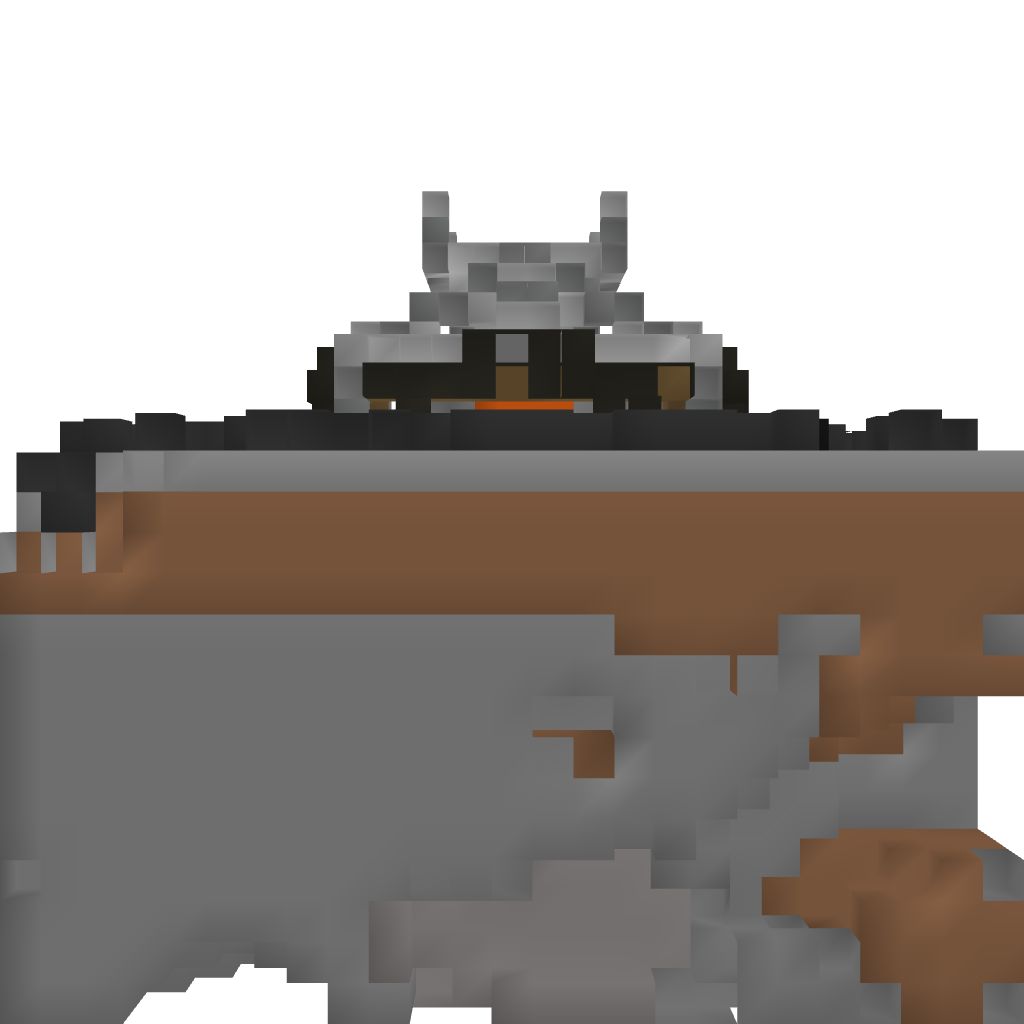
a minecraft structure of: The Modern Outpost [1]